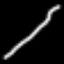
Label: line